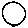
Label: circle